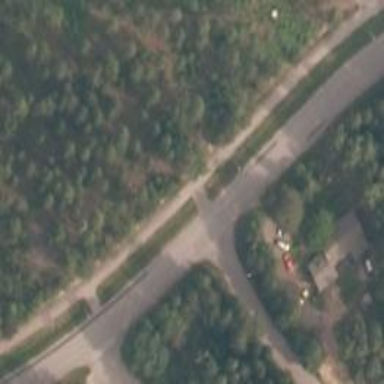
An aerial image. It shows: Crossing on the cycleway.